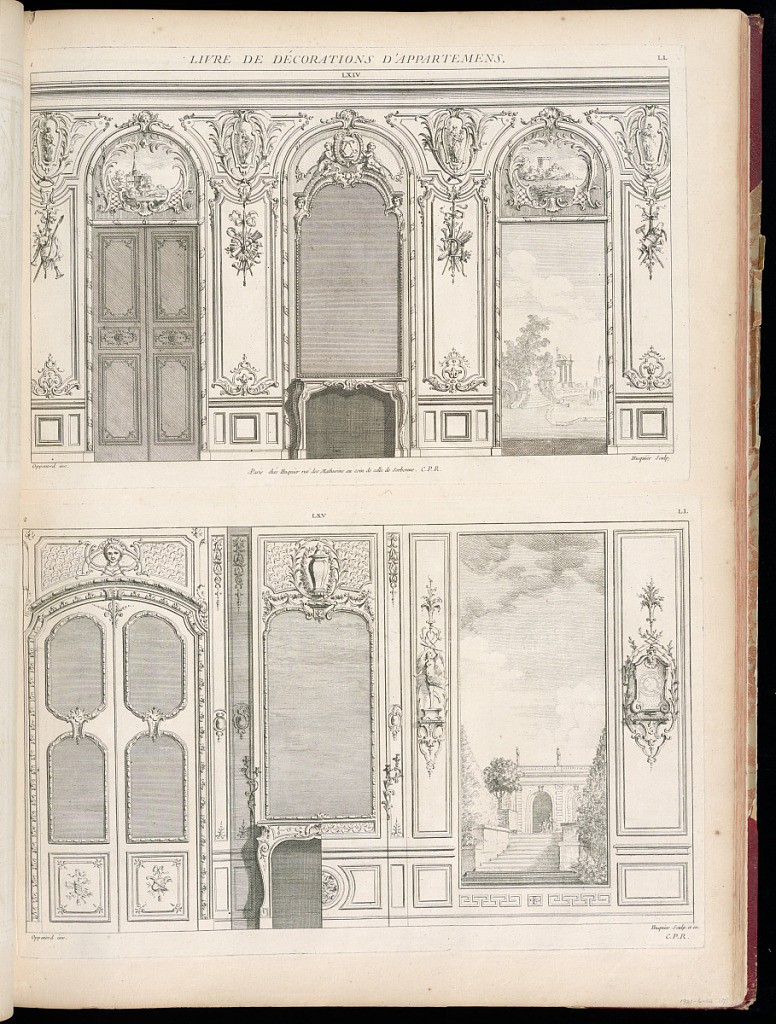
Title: Title Page
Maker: Gilles-Marie Oppenord, French, 1672–1742
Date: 1749-1761
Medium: Etching and engraving on laid paper
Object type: Bound print
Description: Page with two plates, printed one above the other. Both plates offer elevations of richly ornamented interiors decorated with chimneypieces, overmantel mirrors, panels carved with cartouches and trophies, overdoor paintings, and views into exterior gardens. The plates are signed and numbered.